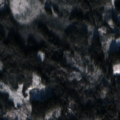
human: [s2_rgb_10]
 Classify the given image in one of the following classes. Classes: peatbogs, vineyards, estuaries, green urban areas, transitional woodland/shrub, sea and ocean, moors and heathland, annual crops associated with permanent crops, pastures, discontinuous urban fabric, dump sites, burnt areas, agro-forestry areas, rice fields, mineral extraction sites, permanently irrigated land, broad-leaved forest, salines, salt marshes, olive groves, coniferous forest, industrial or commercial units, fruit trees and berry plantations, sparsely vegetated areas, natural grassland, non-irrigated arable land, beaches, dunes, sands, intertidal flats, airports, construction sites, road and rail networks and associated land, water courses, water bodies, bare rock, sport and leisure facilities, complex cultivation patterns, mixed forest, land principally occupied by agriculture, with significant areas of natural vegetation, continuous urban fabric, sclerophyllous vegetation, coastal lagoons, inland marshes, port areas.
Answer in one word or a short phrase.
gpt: land principally occupied by agriculture, with significant areas of natural vegetation, coniferous forest, mixed forest, transitional woodland/shrub, peatbogs